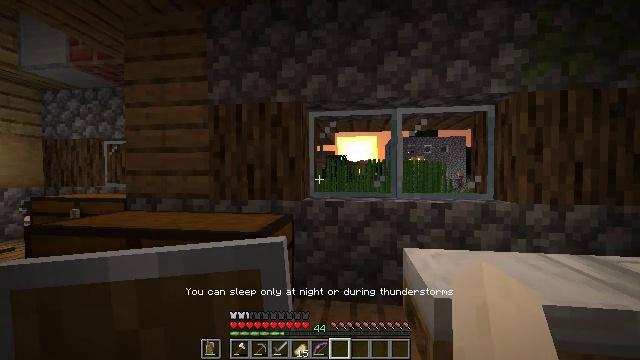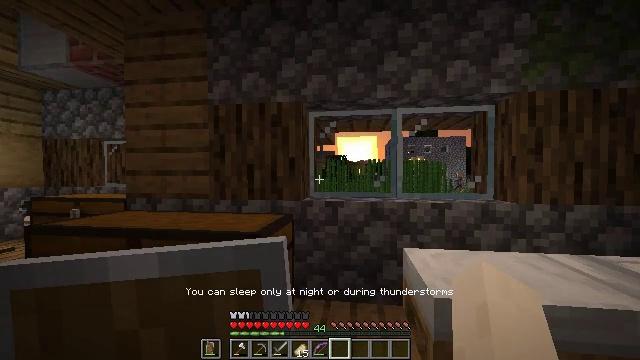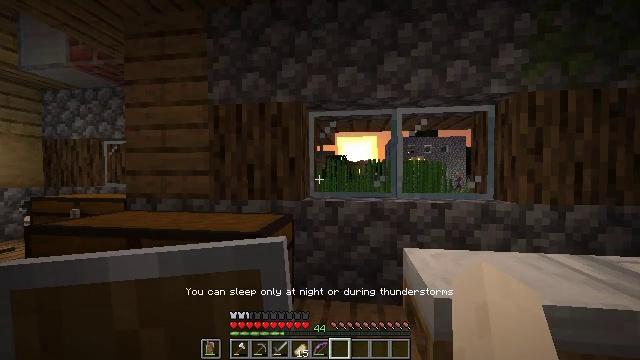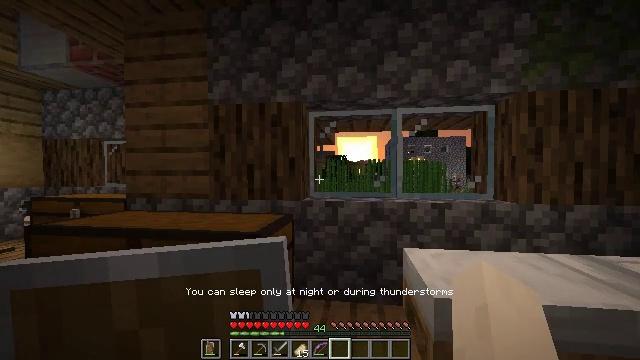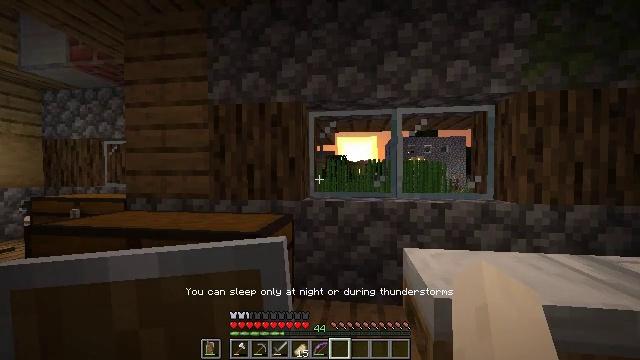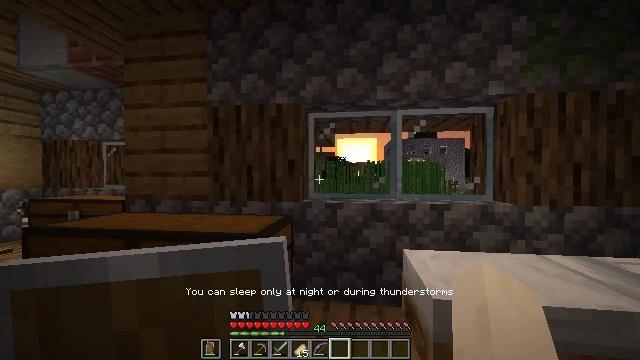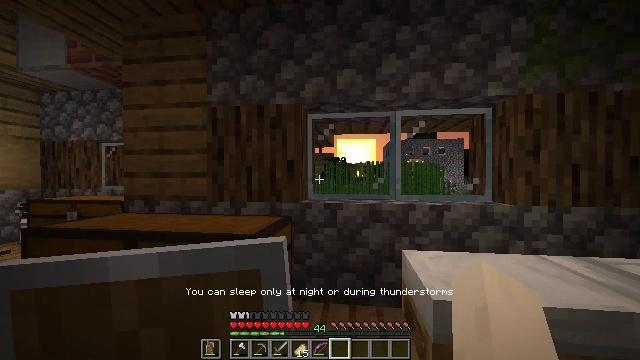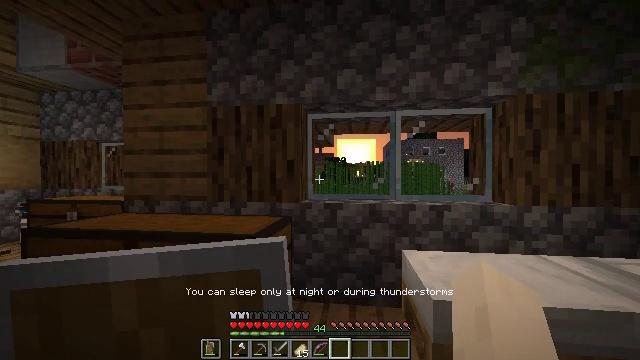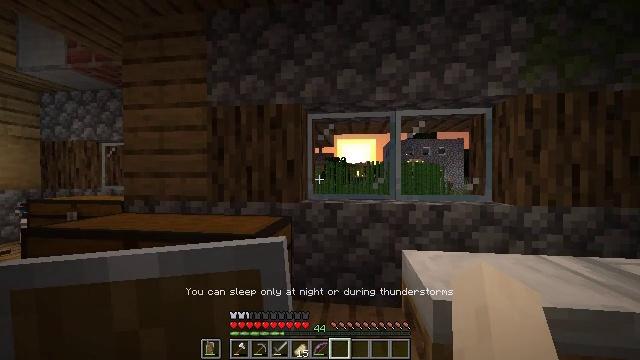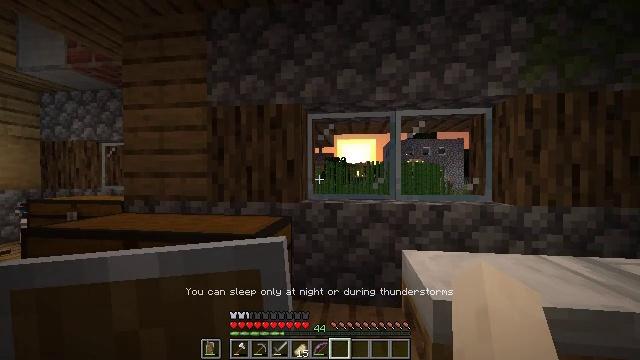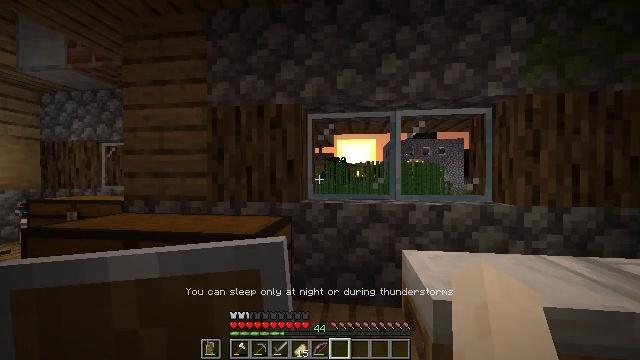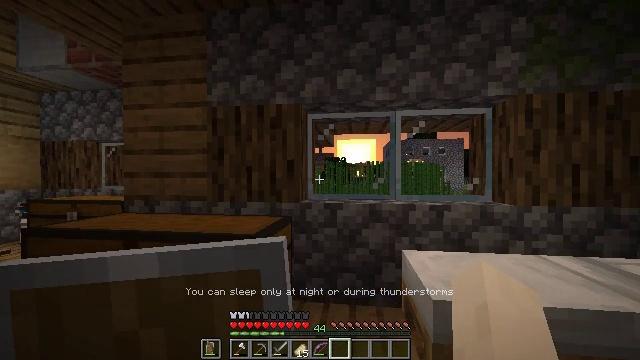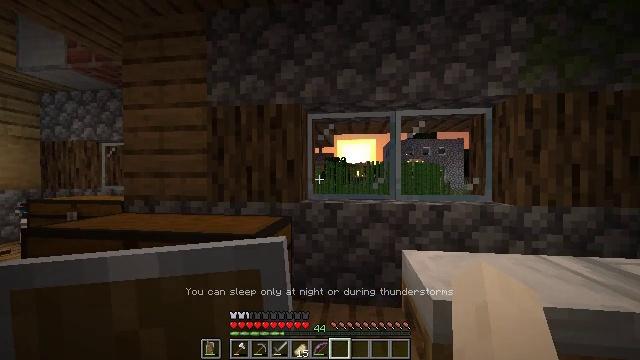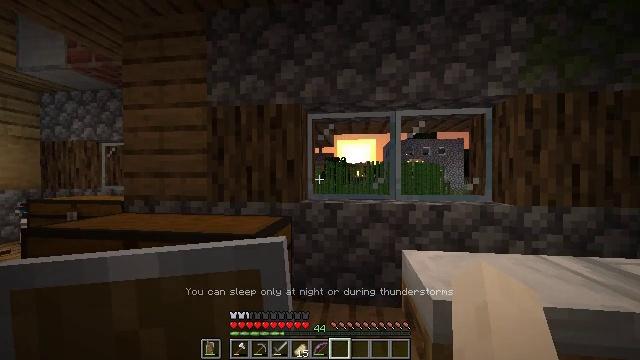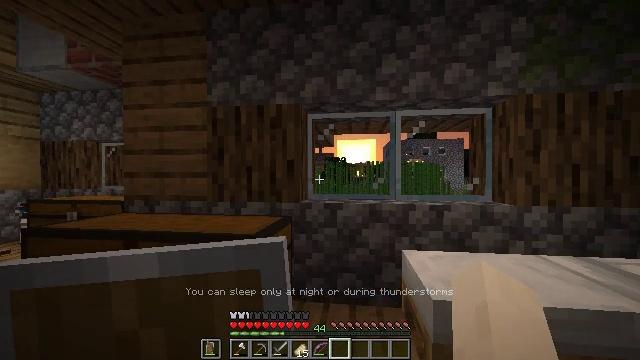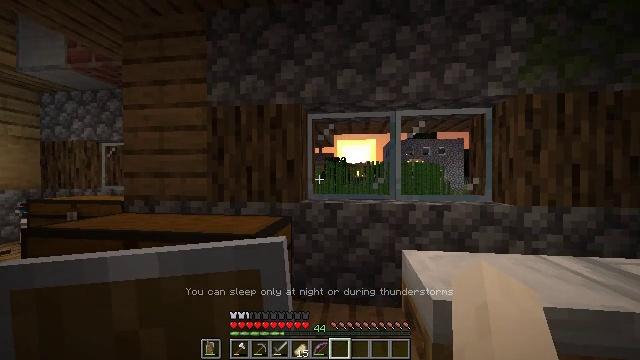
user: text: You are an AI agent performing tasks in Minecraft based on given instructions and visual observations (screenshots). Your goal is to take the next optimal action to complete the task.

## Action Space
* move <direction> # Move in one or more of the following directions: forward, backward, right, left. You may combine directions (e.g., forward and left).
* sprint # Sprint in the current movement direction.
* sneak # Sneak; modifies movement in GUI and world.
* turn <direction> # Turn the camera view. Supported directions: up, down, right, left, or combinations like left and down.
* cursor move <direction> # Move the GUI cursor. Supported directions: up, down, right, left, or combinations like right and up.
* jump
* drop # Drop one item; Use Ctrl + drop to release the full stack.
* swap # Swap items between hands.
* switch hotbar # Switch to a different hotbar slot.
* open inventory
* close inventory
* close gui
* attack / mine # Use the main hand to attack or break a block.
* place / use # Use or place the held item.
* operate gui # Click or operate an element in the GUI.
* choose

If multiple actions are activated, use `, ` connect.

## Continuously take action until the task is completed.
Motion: motion action
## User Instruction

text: Collect the spawner block.
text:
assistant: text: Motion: sneak
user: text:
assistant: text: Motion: sneak
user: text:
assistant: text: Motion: sneak
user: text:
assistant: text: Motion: sneak
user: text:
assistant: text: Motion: sneak
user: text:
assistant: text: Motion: sneak
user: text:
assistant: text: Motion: sneak
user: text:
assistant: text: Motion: sneak
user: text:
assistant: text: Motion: sneak
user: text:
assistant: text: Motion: sneak
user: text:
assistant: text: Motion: sneak
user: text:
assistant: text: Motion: sneak
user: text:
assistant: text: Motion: sneak
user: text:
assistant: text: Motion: sneak
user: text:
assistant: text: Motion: sneak
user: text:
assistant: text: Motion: sneak
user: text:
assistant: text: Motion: sneak
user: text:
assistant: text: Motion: sneak
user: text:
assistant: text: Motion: sneak
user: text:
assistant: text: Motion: sneak
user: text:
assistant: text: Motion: sneak
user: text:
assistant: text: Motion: sneak
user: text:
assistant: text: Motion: sneak
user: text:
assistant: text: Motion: sneak
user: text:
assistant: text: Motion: sneak
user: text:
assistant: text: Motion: sneak
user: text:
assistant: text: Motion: sneak, turn right
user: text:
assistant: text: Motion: turn right and down
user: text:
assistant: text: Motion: turn right and down
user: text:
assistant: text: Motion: turn right and down